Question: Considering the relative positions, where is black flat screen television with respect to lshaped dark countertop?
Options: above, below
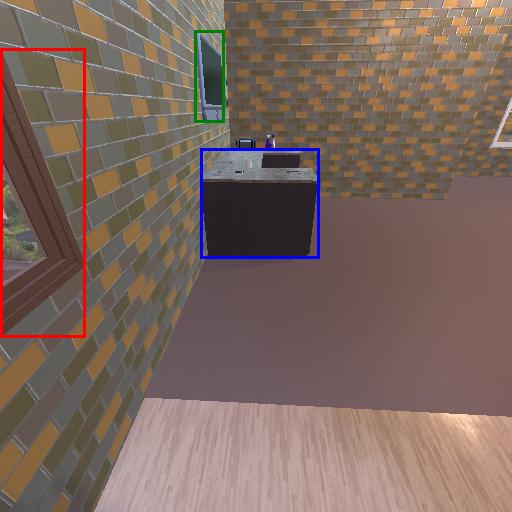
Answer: above